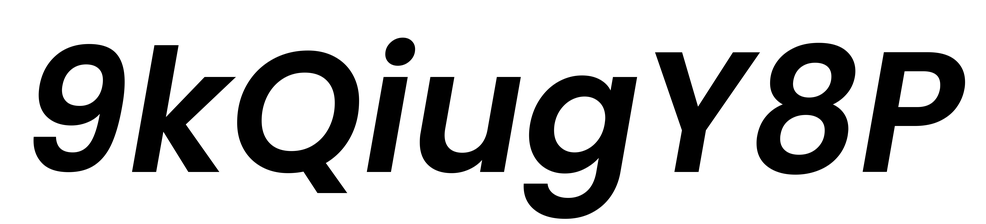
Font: Poppins-SemiBoldItalic